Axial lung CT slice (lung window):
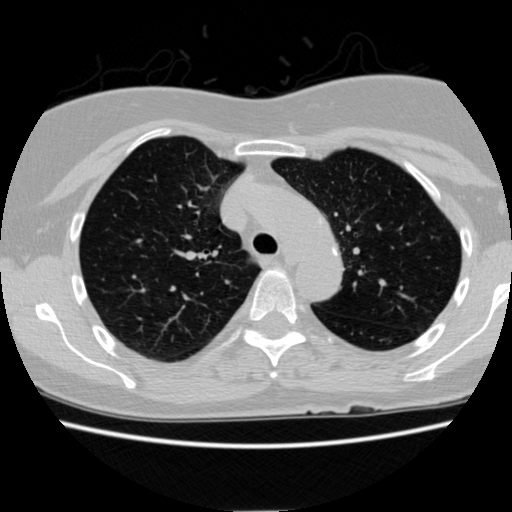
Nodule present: no